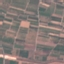
Land use / land cover: PermanentCrop